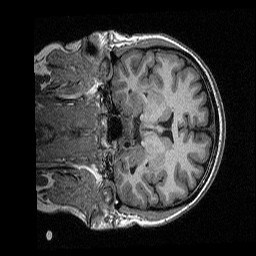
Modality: T1w
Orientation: coronal
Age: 40
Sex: female
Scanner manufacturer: siemens
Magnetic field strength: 3 T
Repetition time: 2.3 s
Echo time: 0.00298 s